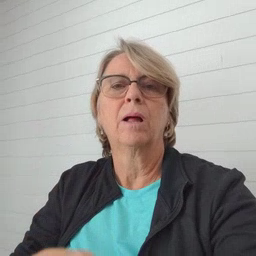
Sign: milk